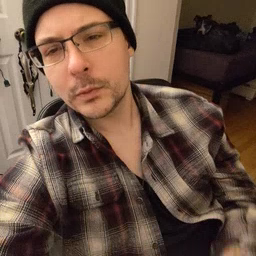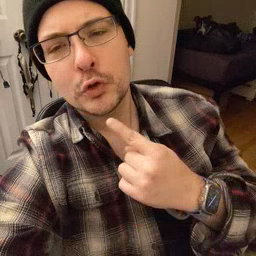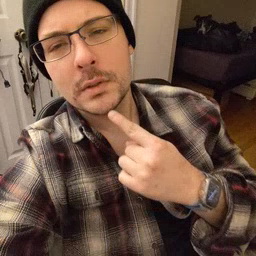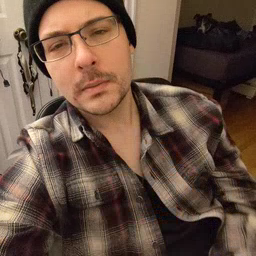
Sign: chin